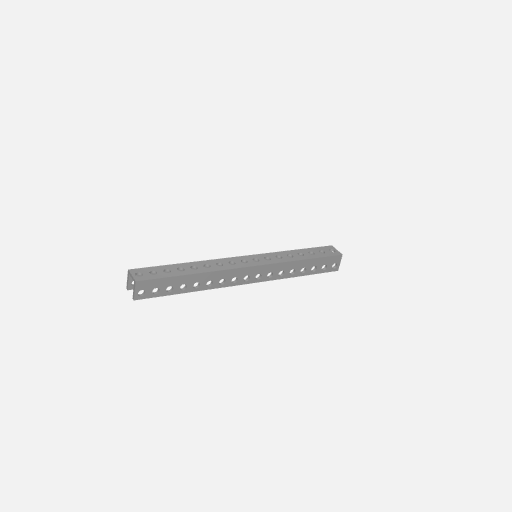
Part: UBeam17H